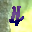
Label: 4